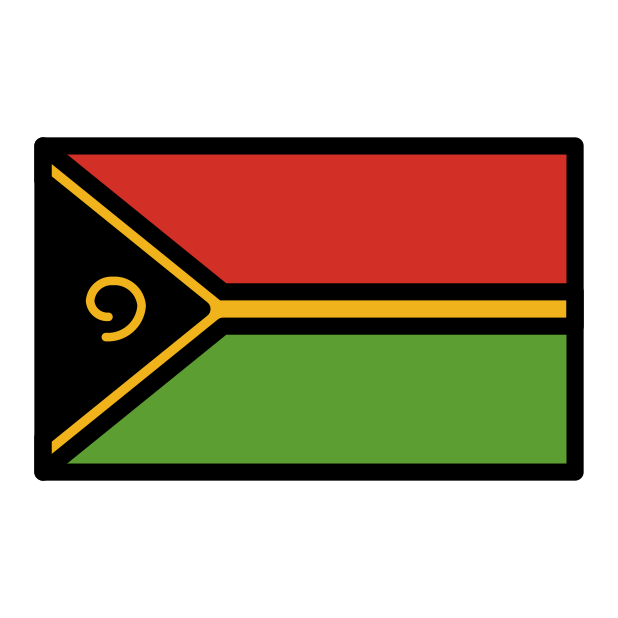
flag: Vanuatu